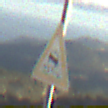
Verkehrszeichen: SchleuderOderRutschgefahr
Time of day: SunriseSunset
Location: Outdoor (Nature)
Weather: PartlyCloudy
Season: NotSpecified
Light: Natural